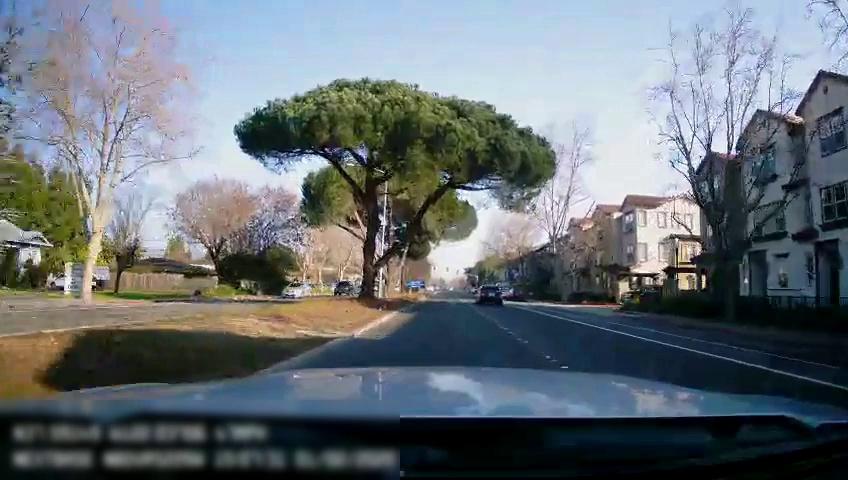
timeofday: Day
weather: Sunny
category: Drivable Space
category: Drivable Space
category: Vehicles | Car
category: Vehicles | Truck
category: Vehicles | Car
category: Vehicles | Car
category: Vehicles | SUV
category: Vehicles | Car
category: Vehicles | Car
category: Lanes | Current Lane
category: Lanes | Alternate Lane
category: Lanes | Alternate Lane
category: Traffic | Signs